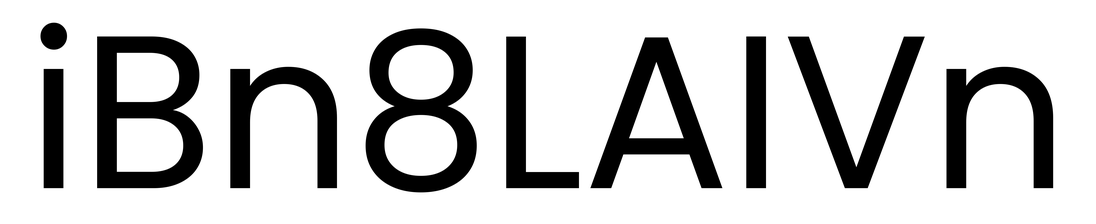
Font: Poppins-Regular